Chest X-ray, AP view. Patient: 26 years old, sex F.
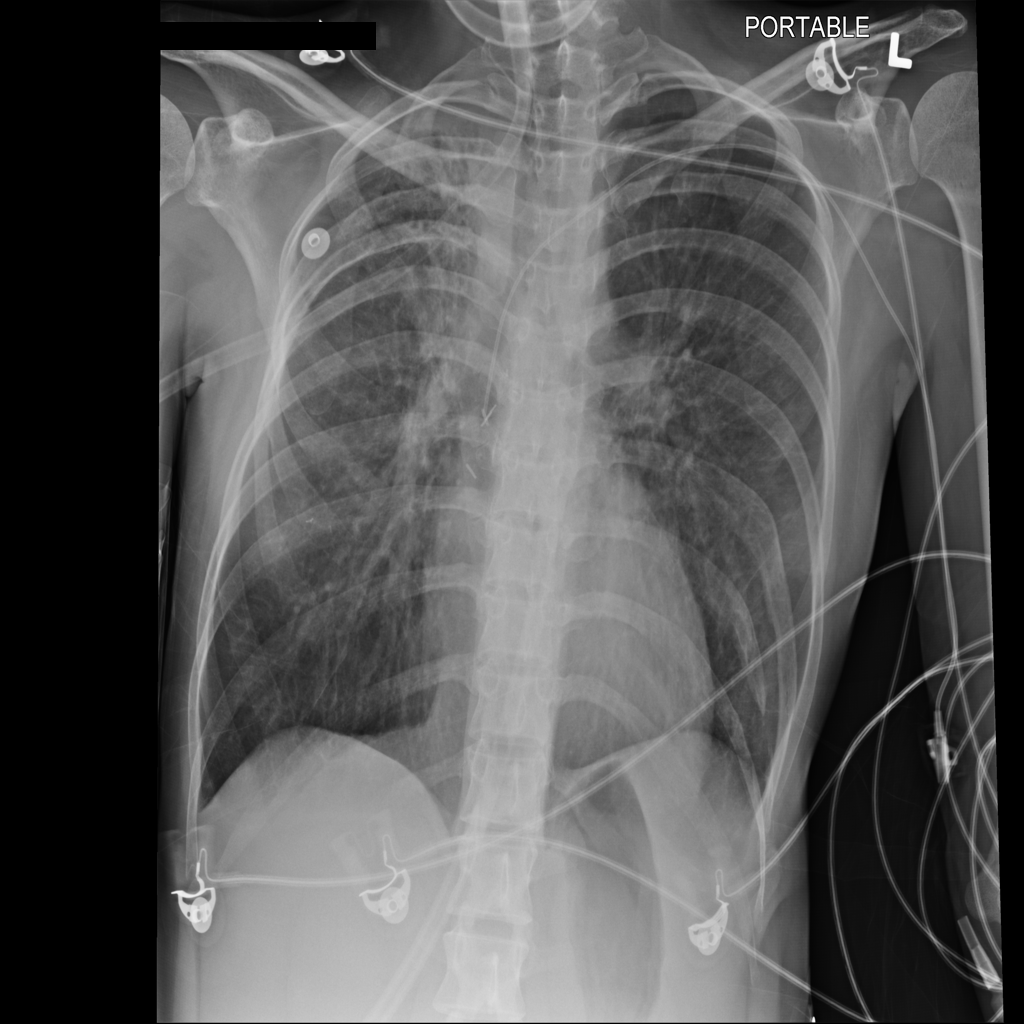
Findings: No Finding